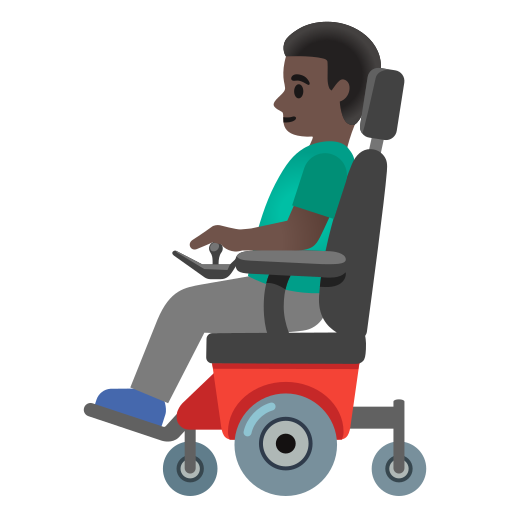
Emoji: 👨🏿‍🦼